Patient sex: F
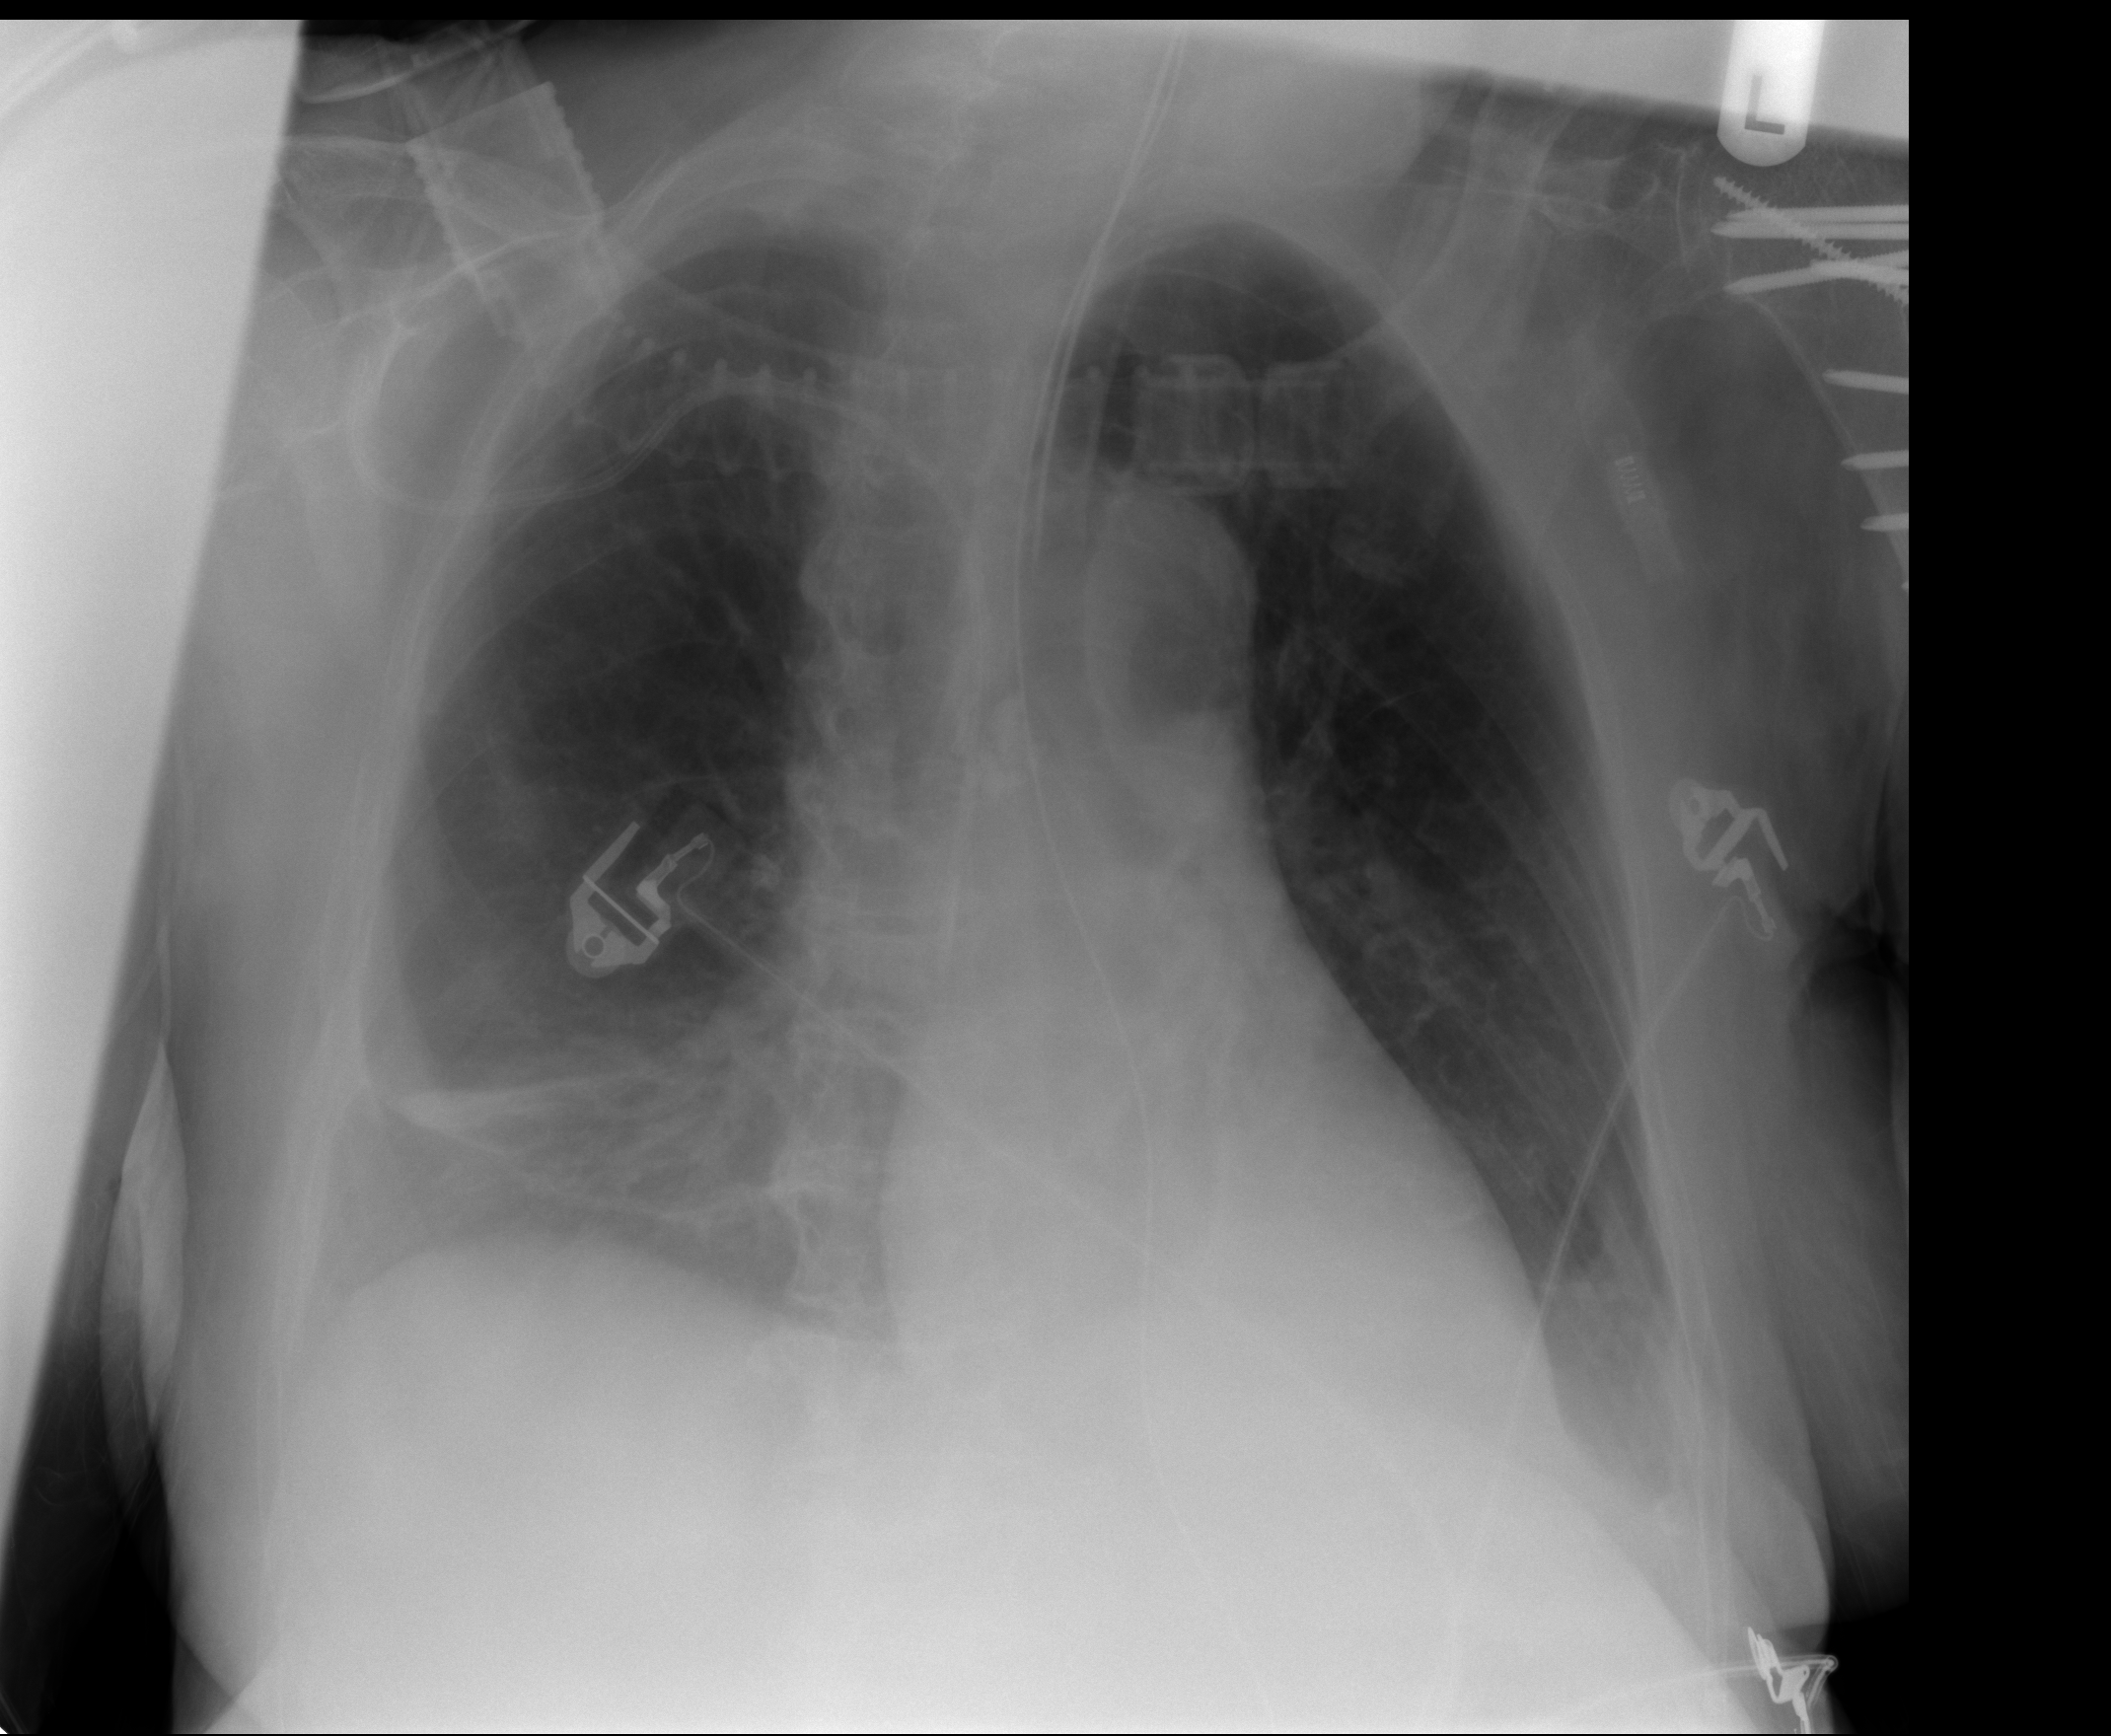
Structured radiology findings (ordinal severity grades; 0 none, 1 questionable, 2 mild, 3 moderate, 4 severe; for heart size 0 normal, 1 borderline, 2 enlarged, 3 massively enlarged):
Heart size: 0
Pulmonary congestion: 0
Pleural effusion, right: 1
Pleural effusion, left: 1
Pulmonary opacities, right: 0
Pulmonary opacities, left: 0
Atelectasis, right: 2
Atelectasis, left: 0